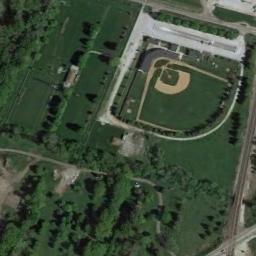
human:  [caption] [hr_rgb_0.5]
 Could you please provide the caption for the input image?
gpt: A baseball diamond surrounded by some trees and the open area beside .

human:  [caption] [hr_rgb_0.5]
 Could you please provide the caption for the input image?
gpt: There are 11 baseball courts in the picture, Four of which are double the others .

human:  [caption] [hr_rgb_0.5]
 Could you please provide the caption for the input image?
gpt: There is a baseball diamond covered with trees .

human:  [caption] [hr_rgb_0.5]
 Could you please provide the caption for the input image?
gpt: There is a baseball diamond in the grass among the forest and the houses .

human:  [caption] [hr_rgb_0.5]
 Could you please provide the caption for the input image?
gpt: Some trees are beside the  baseball diamond .